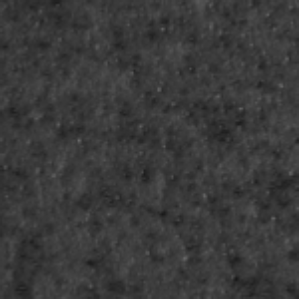
Label: frost